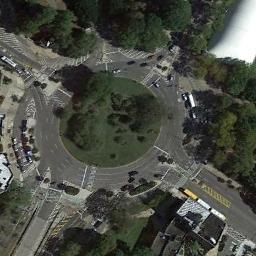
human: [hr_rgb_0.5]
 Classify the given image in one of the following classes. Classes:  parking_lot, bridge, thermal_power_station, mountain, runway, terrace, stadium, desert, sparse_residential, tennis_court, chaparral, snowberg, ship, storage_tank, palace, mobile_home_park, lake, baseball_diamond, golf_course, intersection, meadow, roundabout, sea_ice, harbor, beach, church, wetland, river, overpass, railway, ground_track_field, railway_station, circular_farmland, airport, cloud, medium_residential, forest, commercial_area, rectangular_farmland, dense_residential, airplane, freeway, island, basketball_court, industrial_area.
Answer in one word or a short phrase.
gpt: roundabout